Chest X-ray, PA view. Patient: 44 years old, sex M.
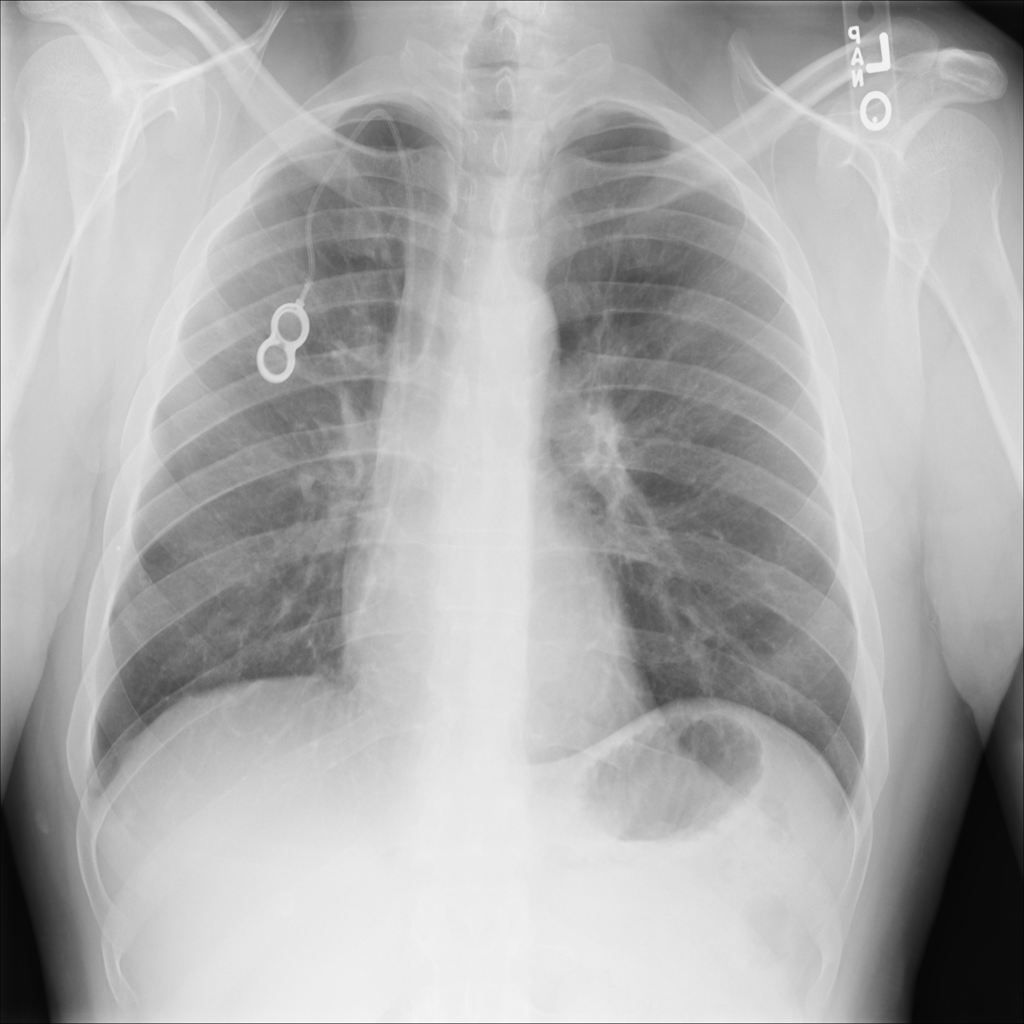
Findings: No Finding